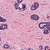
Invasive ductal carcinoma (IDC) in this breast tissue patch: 0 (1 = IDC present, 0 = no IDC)